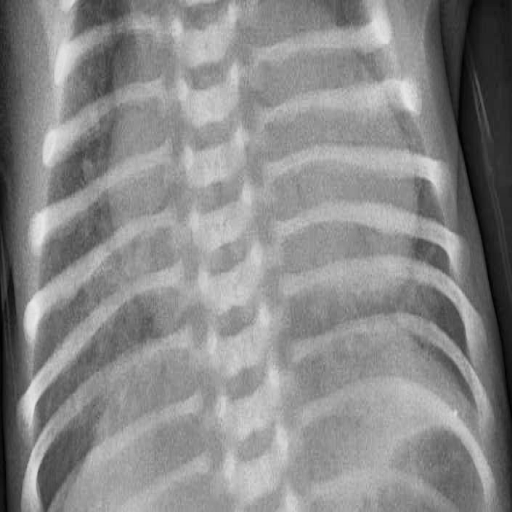
Finding: PNEUMONIA